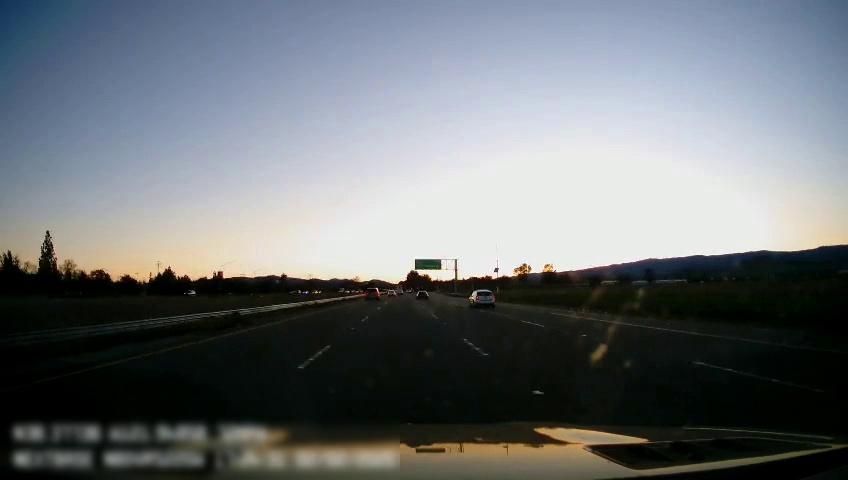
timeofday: Dusk/Dawn/Twilight
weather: Cloudy
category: Drivable Space
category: Vehicles | SUV
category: Vehicles | SUV
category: Vehicles | Car
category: Vehicles | SUV
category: Lanes | Alternate Lane
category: Lanes | Current Lane
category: Lanes | Current Lane
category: Lanes | Alternate Lane
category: Lanes | Alternate Lane
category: Traffic | Signs